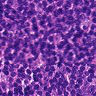
Metastatic tissue present: no